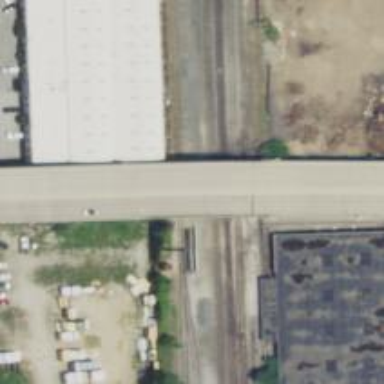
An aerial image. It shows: Asphalt tertiary road passing under bridge.